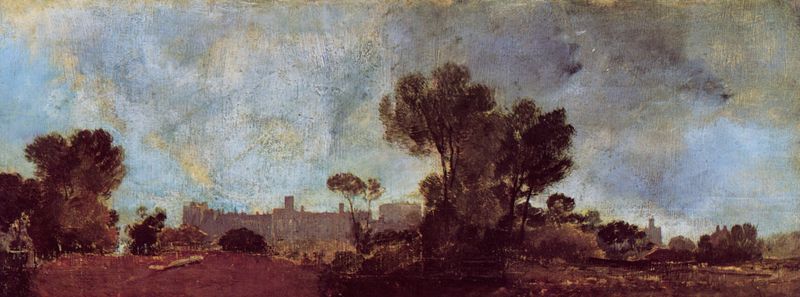
Titel: Windsor Castle von Salt Hill aus gesehen
Künstler: William Turner
Standort: London
Institution: Tate Gallery
Schlagwörter: baum, blau, blätter, dunkel, gemälde, gewitter, himmel, weiß, wolken, bäume, gelb, grün, landschaft, stadt, bewegung, braun, grau, hell, hintergrund, licht, pastell, schwarz, strasse, vordergrund, gebäude, haus, rot, schloss, weg, wiese, wolke, malerei, wand, öl, ebene, feld, ferne, häuser, hügel, natur, strauch, weite, wind, busch, büsche, flach, pfad, sonne, sträucher, boden, figur, england, turm, bewölkt, düster, bogen, acker, dorf, mauer, dunst, gelände, luftperspektive, violett, breitformat, herbst, rand, romantik, constable, luft, querformat, steg, sturm, turner, unwetter, wetter, stimmung, umriss, foto, panorama, burg, türme, palast, windig, festung, leinwand, unvollendet, villa, lanfschaft, brauntöne, dreck, stadtmauer, rote erde, himel, wegrand, aufbruch, breit, fort, schafe, chateau, silhuette, dreckig, tonigkeit, kastell, befestigungsanlage, spannung, william, william turner, breitbild, landschafts, lähmung, restaurierungsbedürftig, ruhe vor dem sturm, wechsel, wetterwechsel, craquelée, gelbe wolken